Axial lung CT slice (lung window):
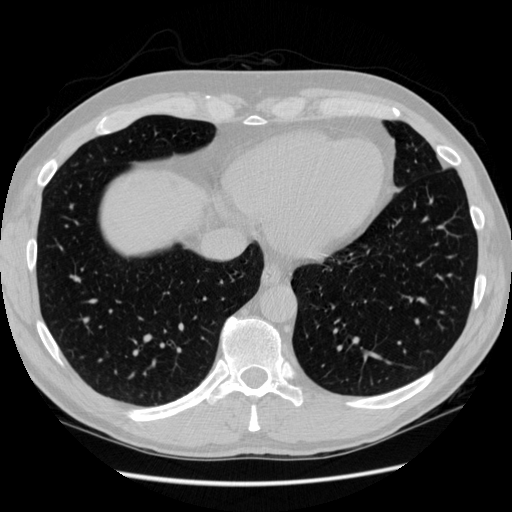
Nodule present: no